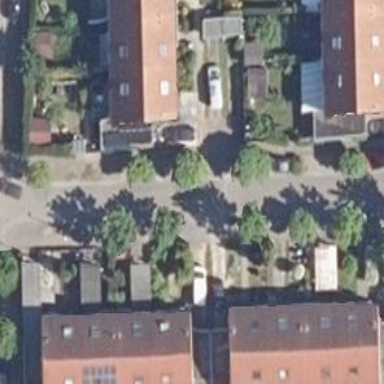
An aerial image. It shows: Residential road with asphalt surface and sidewalks on both sides.